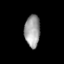
Tissue: lung
Cell type: Epithelial cells
Senescence score: 0.2148
Nuclear area (px): 486
Mean DAPI intensity: 158.099